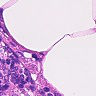
Metastatic tissue present: no